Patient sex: F
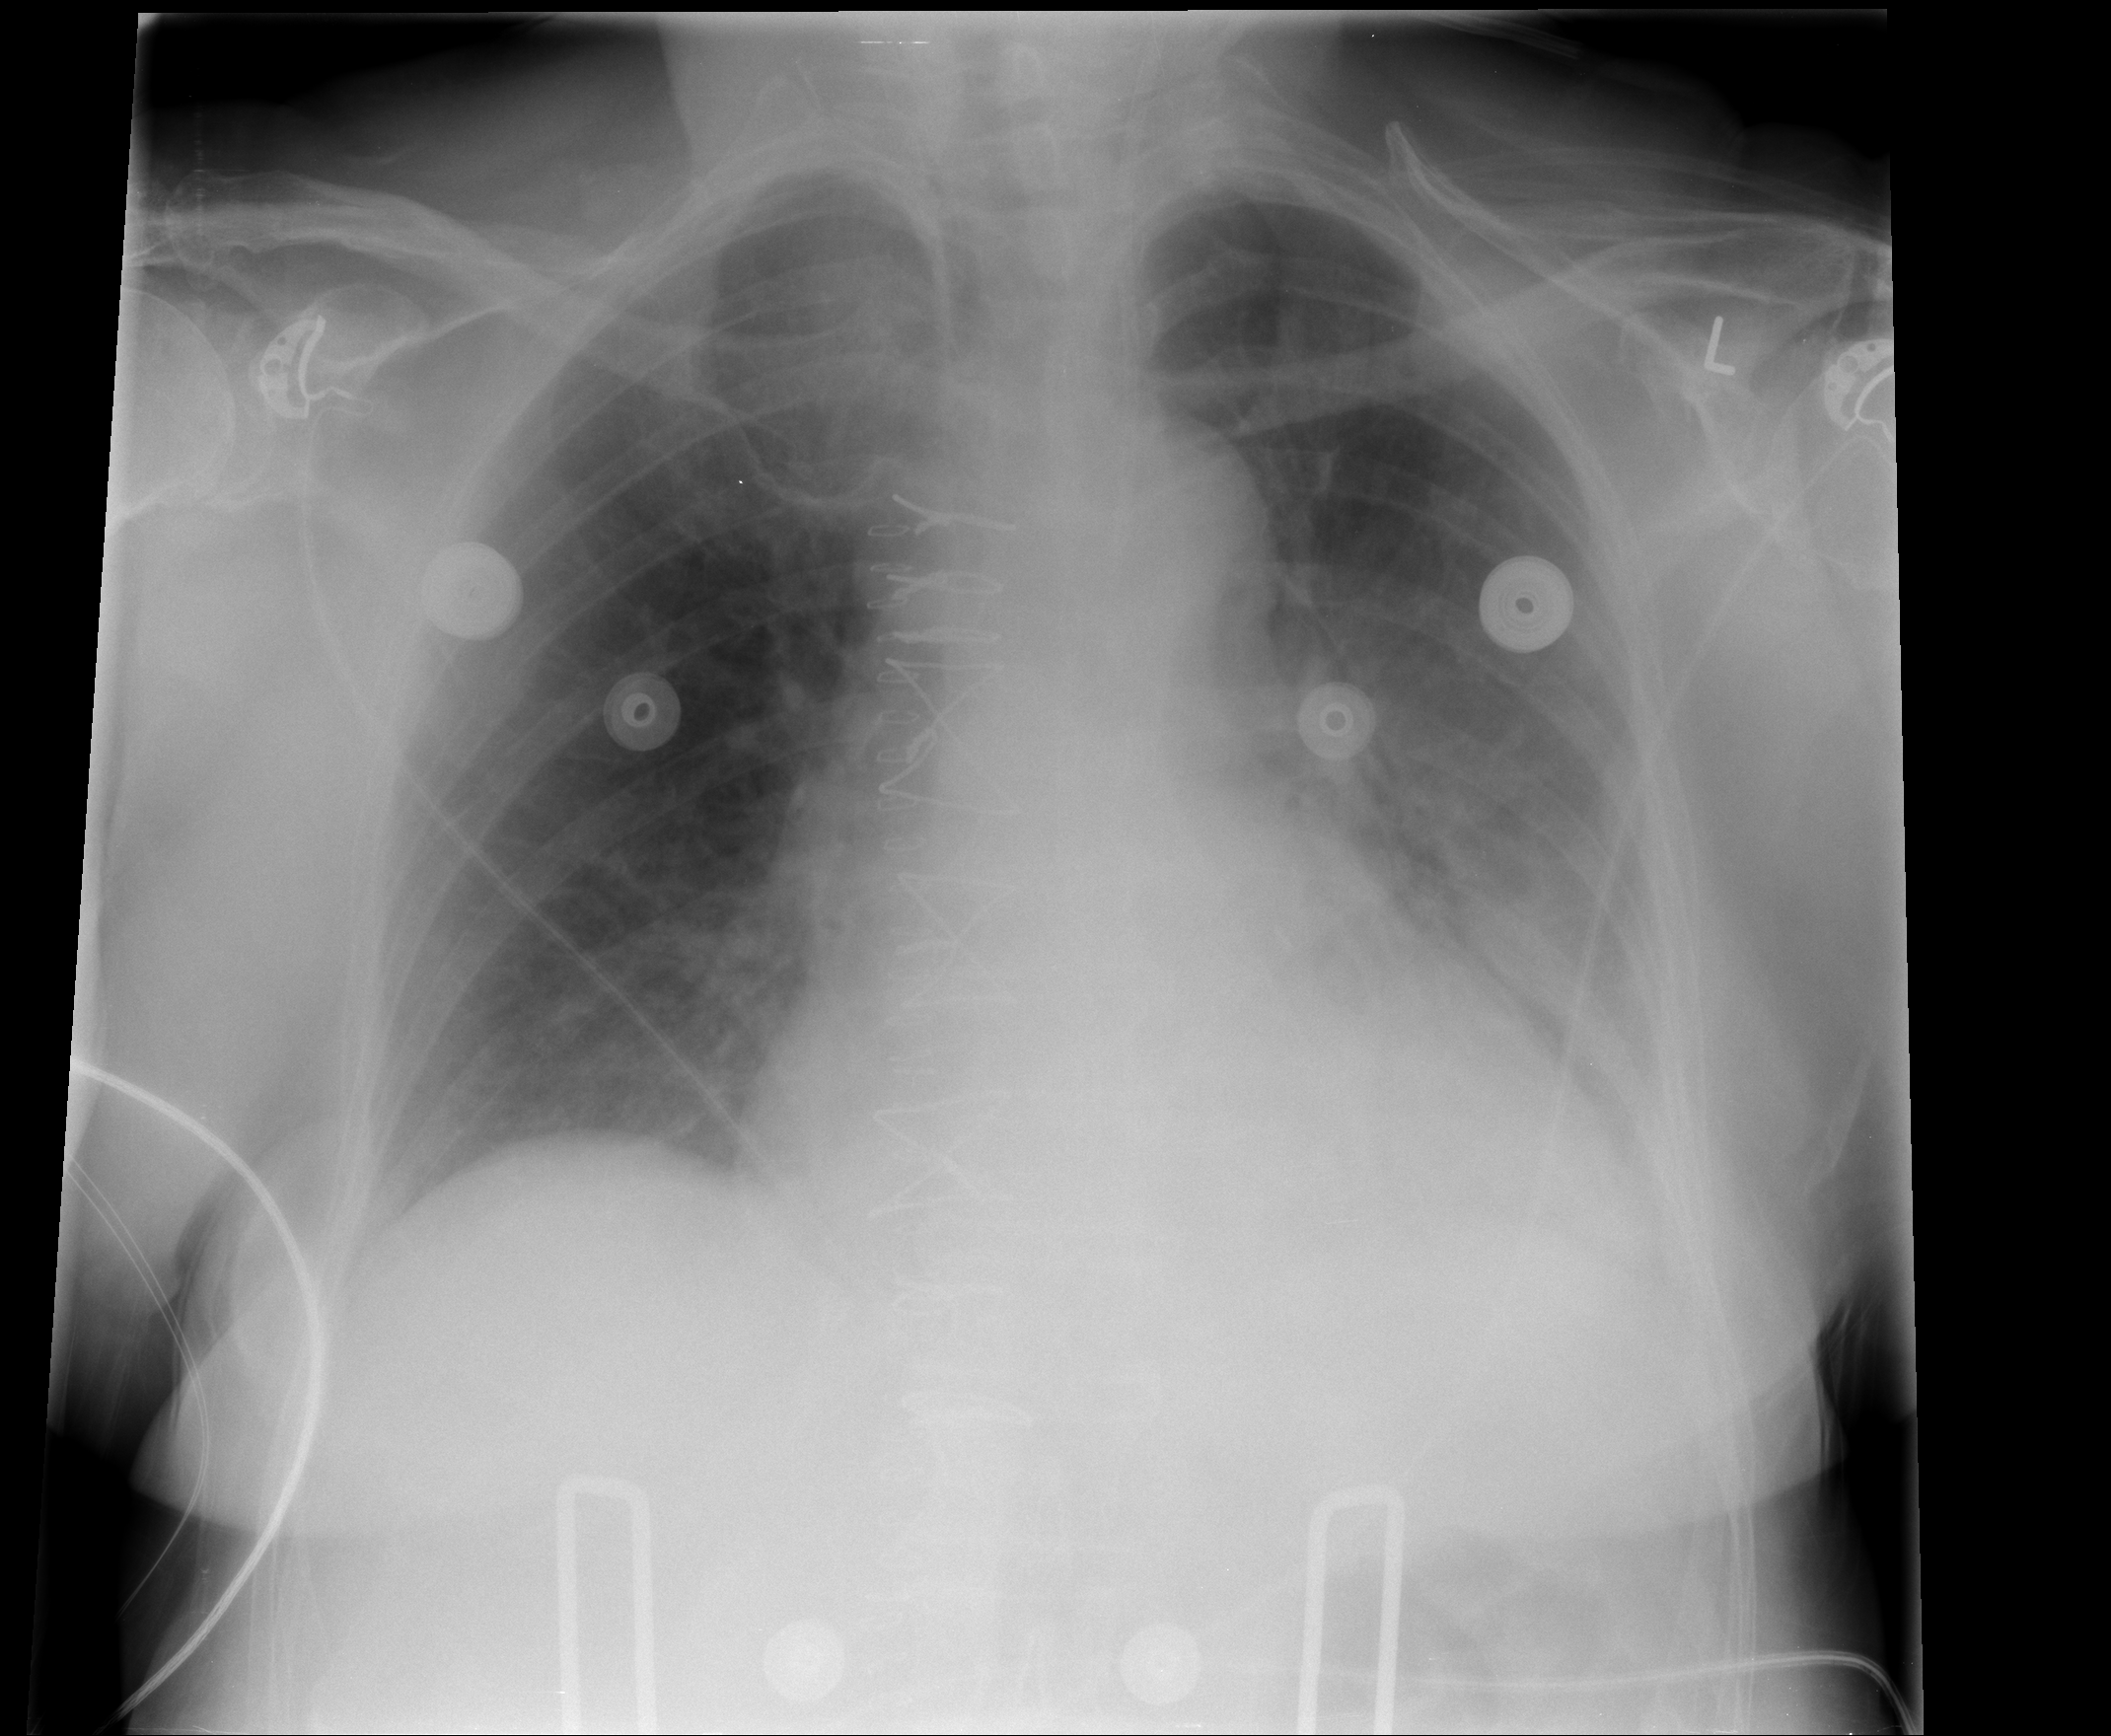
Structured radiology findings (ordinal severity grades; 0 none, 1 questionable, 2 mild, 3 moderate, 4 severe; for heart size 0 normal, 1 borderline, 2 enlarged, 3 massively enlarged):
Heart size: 2
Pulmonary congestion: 2
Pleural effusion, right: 0
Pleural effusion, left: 2
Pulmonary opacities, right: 0
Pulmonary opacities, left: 2
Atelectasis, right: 2
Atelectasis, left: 2